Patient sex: F
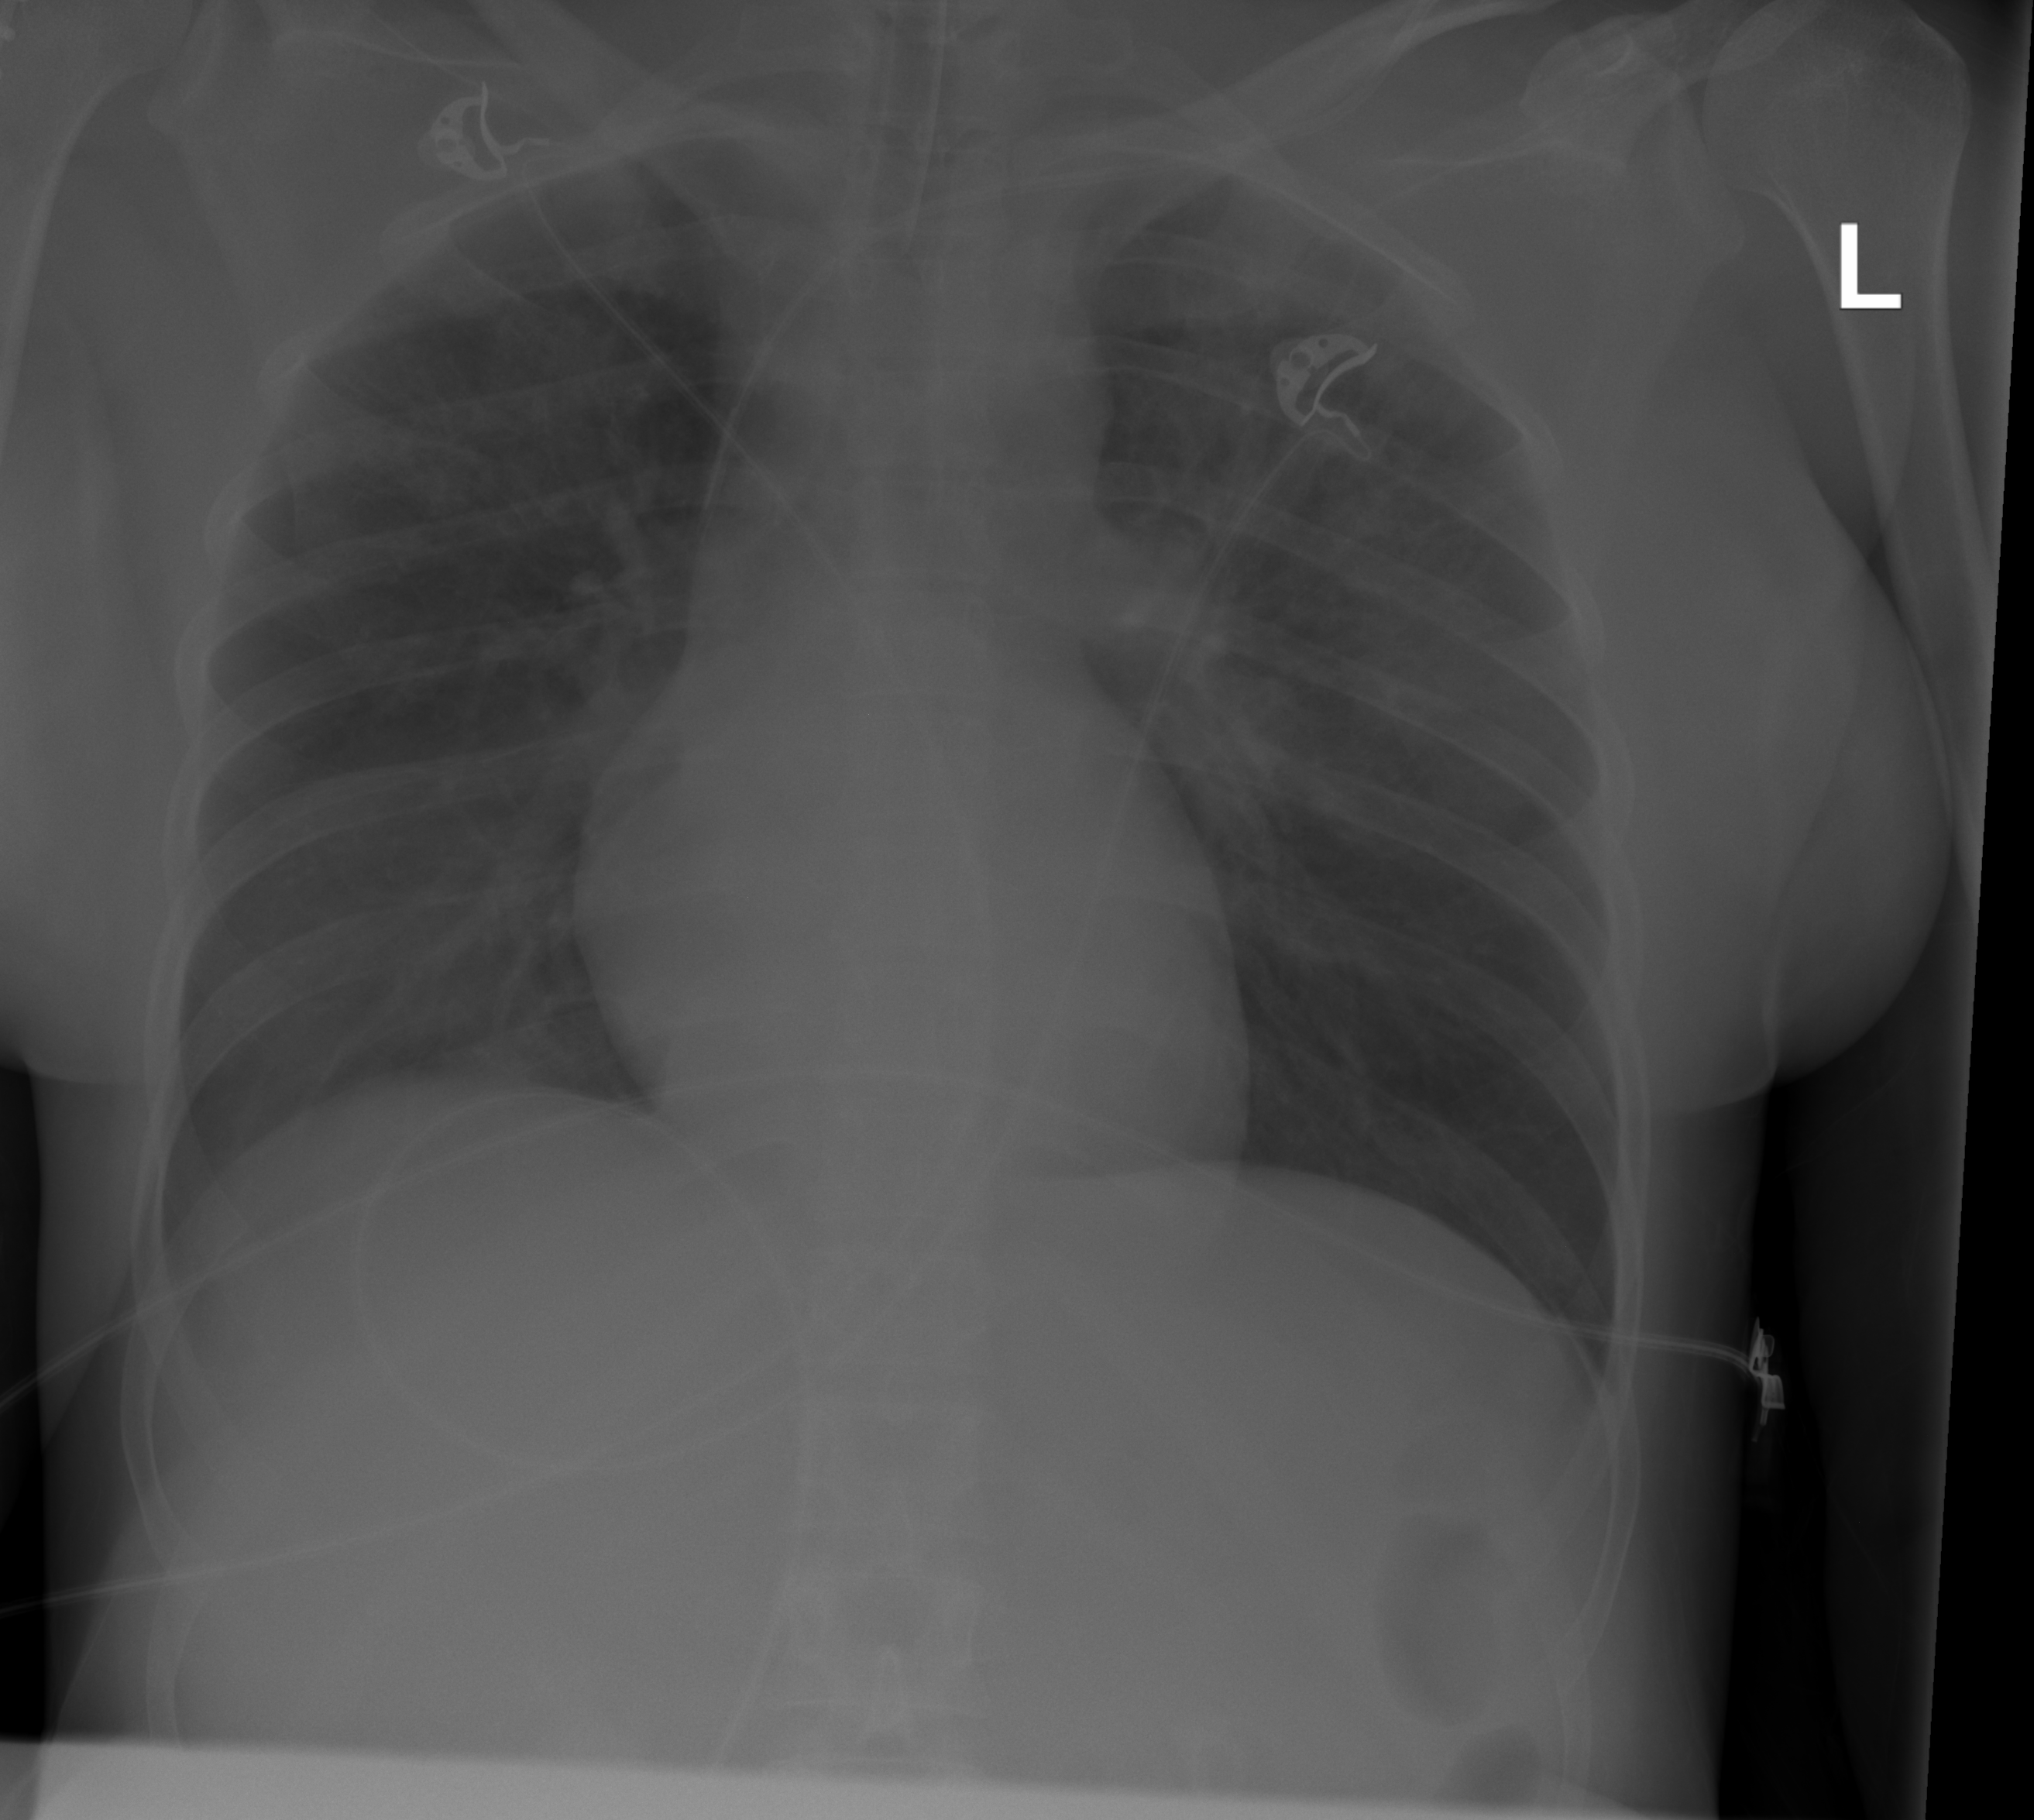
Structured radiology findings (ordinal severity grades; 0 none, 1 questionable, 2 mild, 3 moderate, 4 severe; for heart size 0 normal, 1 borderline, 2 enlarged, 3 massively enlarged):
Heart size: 0
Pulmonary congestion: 0
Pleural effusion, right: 0
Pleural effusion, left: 0
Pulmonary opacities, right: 2
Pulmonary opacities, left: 3
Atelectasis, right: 0
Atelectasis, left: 0